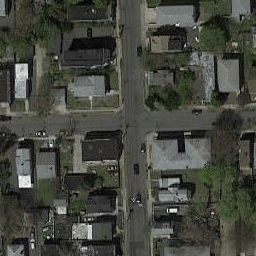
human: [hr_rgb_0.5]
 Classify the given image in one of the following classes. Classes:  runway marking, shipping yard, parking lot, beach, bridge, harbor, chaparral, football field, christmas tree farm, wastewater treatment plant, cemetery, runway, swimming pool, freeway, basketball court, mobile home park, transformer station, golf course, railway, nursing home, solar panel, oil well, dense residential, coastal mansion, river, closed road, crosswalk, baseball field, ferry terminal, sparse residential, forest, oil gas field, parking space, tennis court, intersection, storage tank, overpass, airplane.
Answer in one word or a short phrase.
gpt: intersection